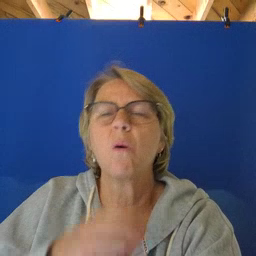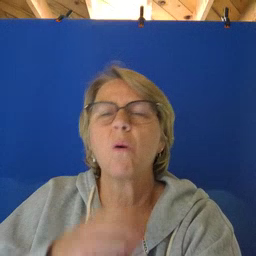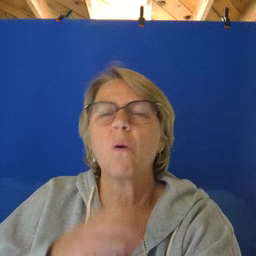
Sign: wait